八年级 · 变换几何
如图, $A C$ 和 $B D$ 相交于点 $O, O A=O C, D C / / A B$. 求证 $D C=A B$.

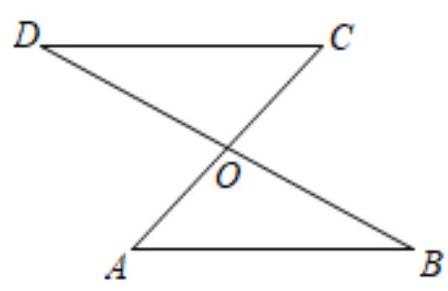
答案: 证明: $\because D C / / A B$,

$\therefore \angle D=\angle B$,

在 $\triangle C O D$ 与 $\triangle A O B$ 中,

$\left\{\begin{array}{c}\angle D=\angle B \\ \angle D O C=\angle B O A, \\ O C=O A\end{array}\right.$

$\therefore \triangle C O D \cong \triangle A O B(A A S)$,

$\therefore D C=A B$.